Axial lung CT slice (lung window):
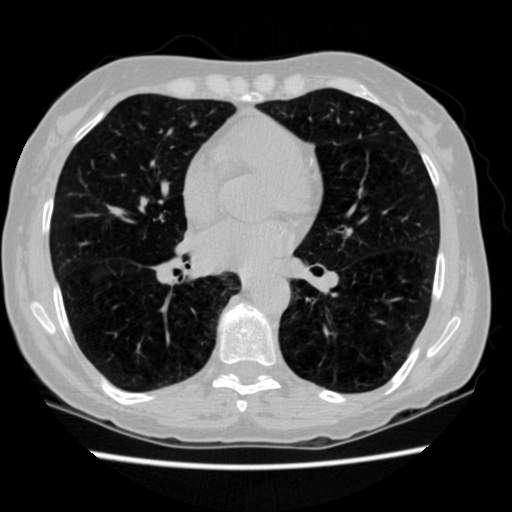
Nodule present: no